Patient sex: M
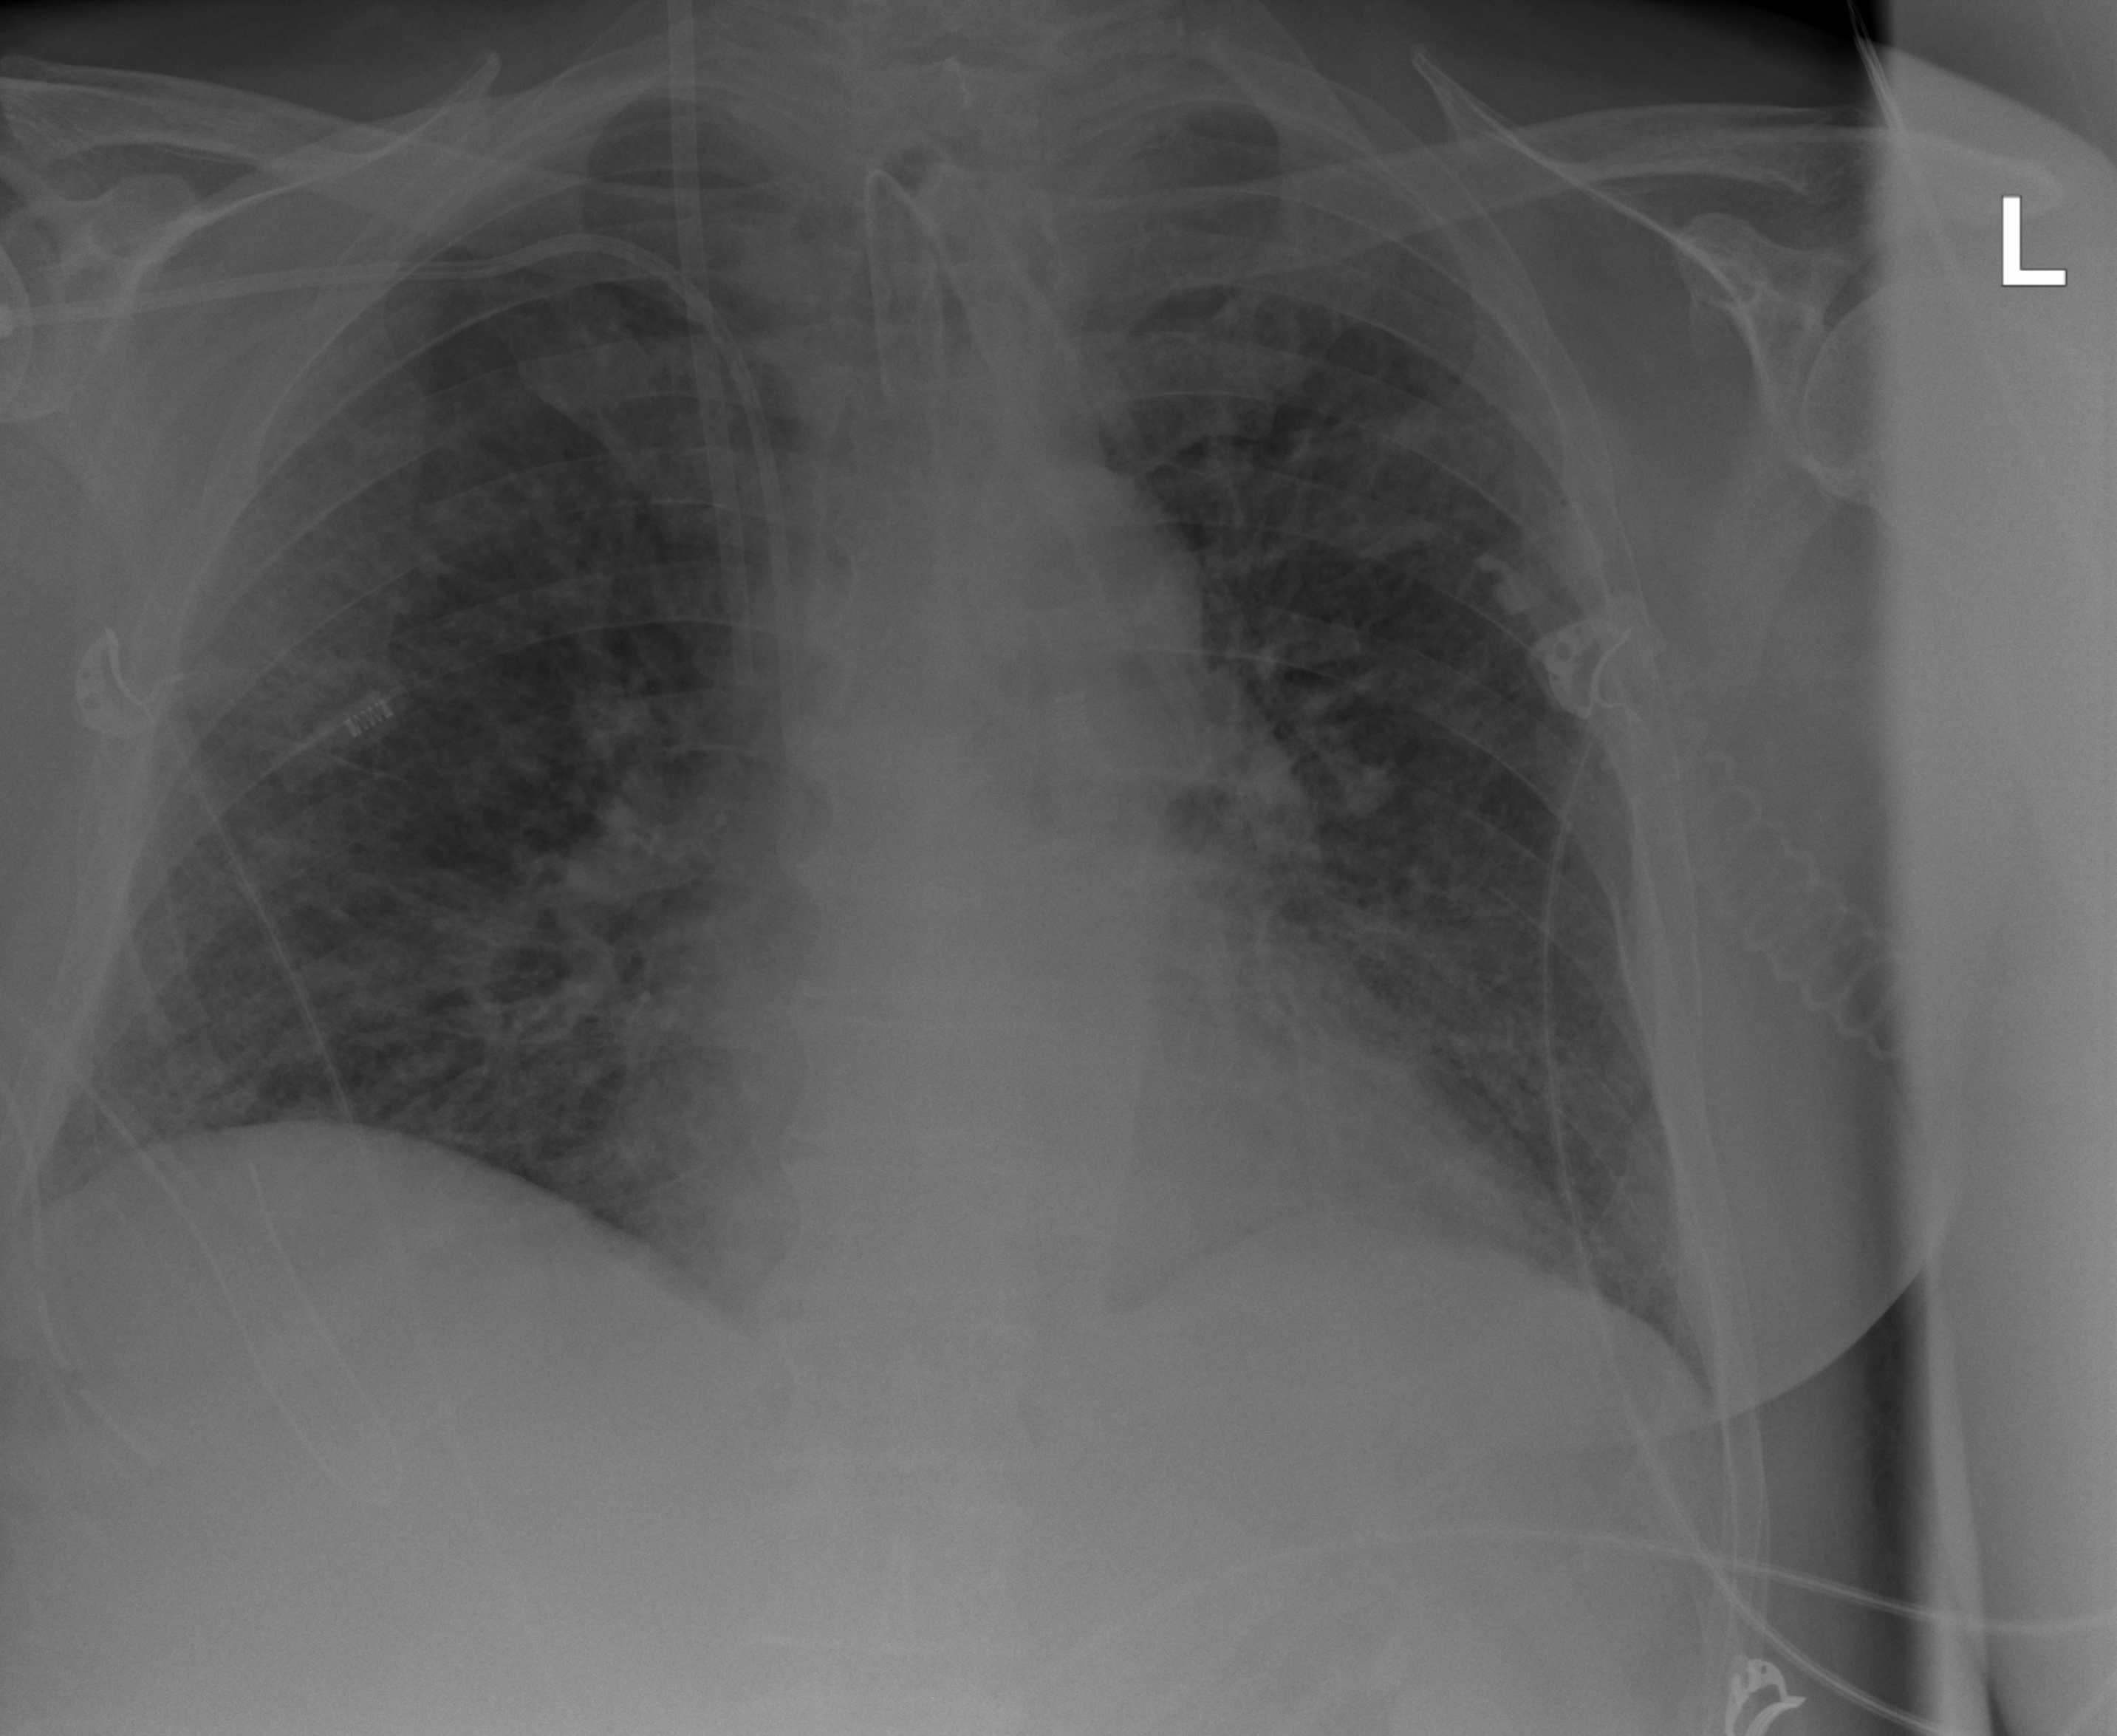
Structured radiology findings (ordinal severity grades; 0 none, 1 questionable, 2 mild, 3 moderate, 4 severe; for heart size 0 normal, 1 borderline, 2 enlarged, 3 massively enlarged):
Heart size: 2
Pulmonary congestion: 2
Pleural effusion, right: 0
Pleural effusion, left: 0
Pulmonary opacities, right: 2
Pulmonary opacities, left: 2
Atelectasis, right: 2
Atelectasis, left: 2